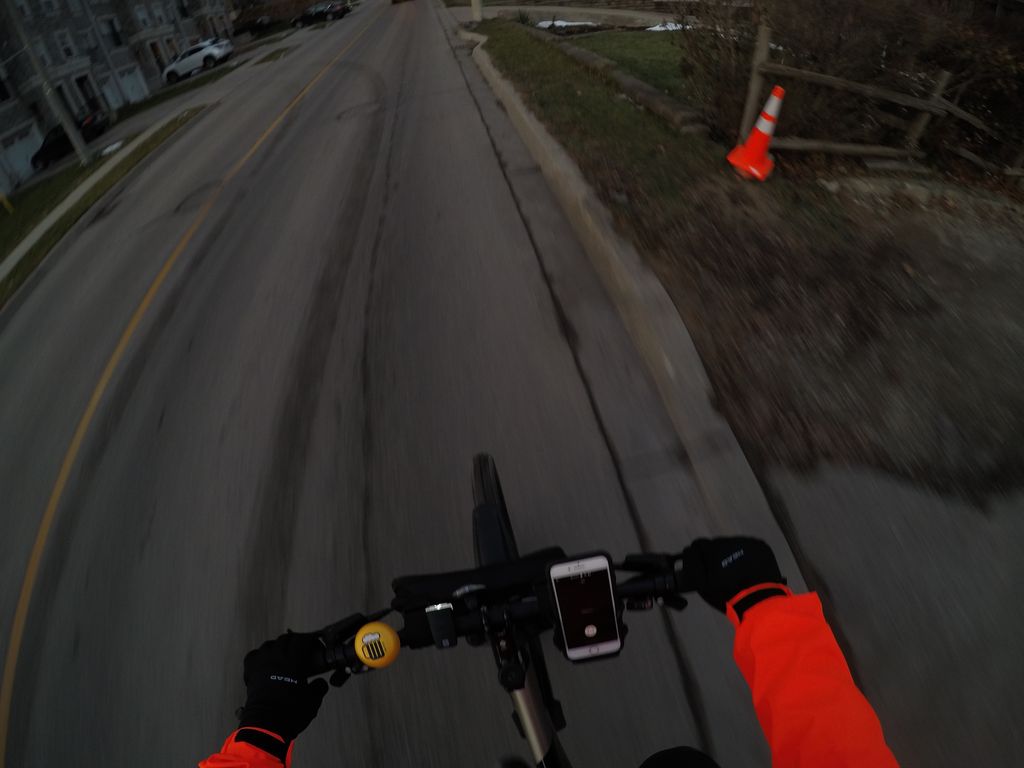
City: kitchener-waterloo